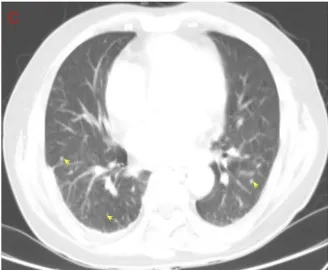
Abdominal computed tomography (CT) shows the tumor in the left lobe of the liver considered to be HCC with multiple metastases in the right lobe of the liver, and with tumor thrombosis in the left portal vein and lung metastases. The lung metastases.
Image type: radiology (ct)